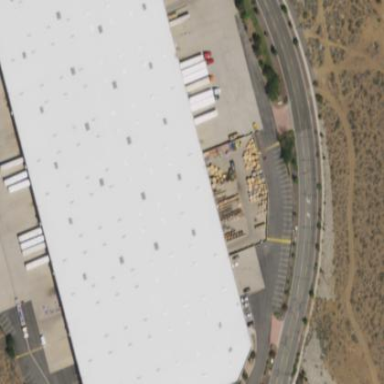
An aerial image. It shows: Warehouse.